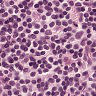
Metastatic tissue present: no